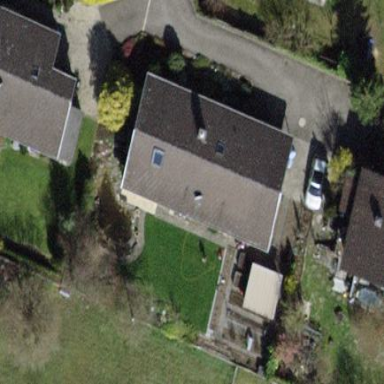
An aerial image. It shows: Building with tiled roof.